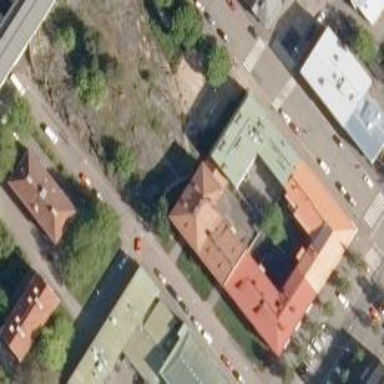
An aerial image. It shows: Footway.